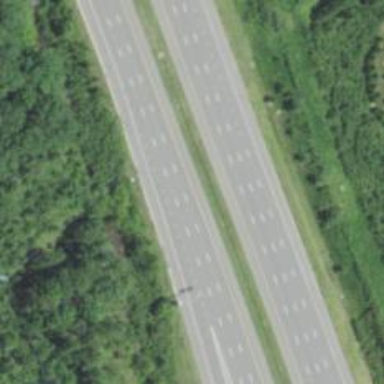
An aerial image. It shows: Motorway junction.